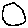
Label: circle